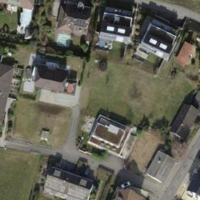
EUNIS habitat code: 54
Species observed at this site:
Silene nutans